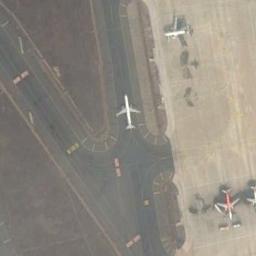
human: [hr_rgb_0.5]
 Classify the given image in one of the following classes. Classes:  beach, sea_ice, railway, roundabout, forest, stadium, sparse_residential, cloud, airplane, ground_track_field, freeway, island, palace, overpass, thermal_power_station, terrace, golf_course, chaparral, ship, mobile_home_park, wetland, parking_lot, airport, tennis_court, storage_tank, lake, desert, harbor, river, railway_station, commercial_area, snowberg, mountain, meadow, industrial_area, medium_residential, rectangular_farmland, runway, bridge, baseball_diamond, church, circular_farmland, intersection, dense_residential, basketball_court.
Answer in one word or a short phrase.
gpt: runway